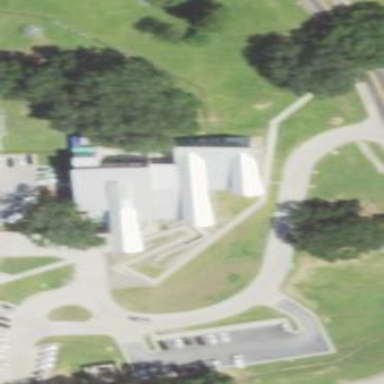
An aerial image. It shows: Children's museum building. Museum that caters specifically to children.